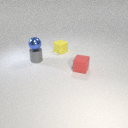
small red rubber cube to the right of small gray metal cylinder